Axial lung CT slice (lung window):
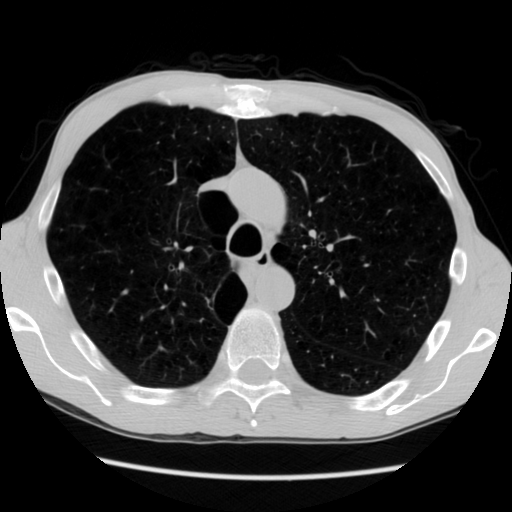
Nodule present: no